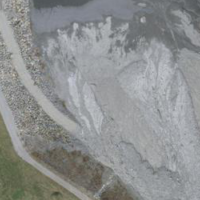
EUNIS habitat code: 44
Species observed at this site:
Vanessa cardui